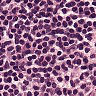
Metastatic tissue present: no